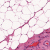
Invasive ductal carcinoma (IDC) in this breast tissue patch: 0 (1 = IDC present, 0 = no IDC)